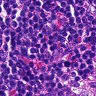
Metastatic tissue present: no